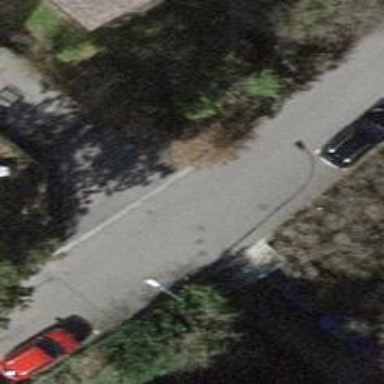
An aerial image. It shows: Concrete steps on the road with surface made of concrete plates.